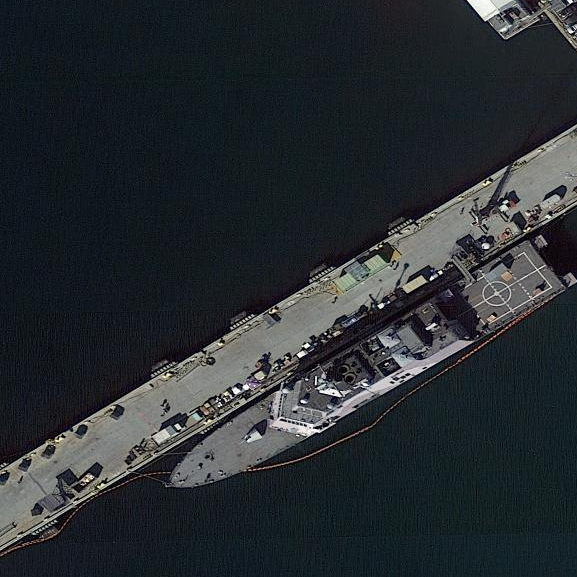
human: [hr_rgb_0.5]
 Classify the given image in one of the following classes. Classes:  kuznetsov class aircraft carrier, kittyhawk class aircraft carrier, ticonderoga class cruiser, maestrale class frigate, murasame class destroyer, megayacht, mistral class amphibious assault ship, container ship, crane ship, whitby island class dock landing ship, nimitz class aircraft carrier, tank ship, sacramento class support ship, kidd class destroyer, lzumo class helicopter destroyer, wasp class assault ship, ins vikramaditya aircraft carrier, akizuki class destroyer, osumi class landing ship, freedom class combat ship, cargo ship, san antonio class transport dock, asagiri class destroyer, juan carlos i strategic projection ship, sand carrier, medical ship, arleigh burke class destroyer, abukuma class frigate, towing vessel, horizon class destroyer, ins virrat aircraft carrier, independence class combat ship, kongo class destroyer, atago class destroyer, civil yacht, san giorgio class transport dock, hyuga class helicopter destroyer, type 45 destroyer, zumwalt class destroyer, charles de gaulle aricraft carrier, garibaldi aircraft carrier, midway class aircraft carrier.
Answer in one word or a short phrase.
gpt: Freedom class combat ship